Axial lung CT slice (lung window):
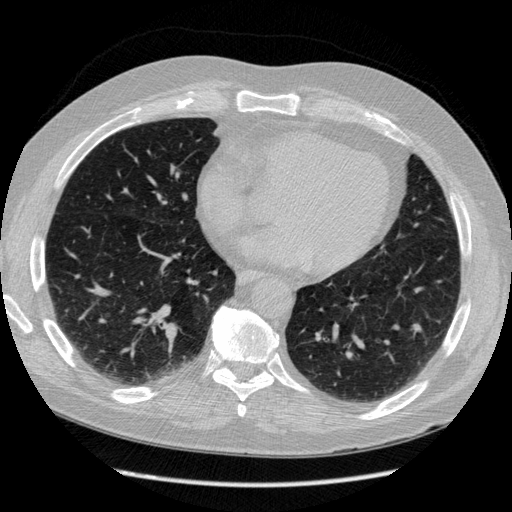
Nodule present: no